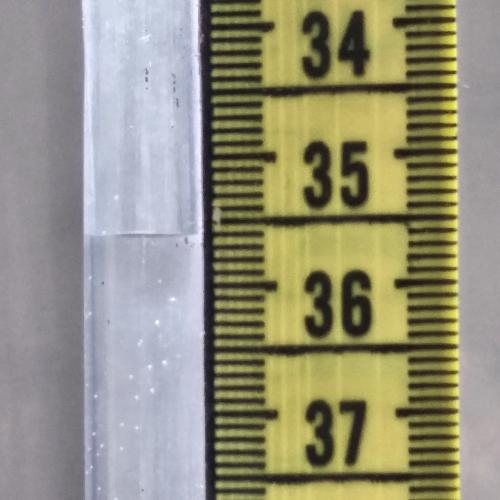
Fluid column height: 35.6 cm